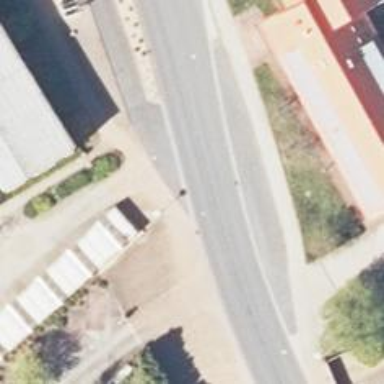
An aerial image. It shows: Service road with diagonal parking on the left.